Question: I am having some trouble using an ArrayList to draw multiple images within a JPanel/Jframe. My project is to create a Yar's Revenge type game. So far, no where near that but here is what I have:
'''
import java.awt.Color;
import java.awt.Component;
import java.awt.Graphics;
import java.awt.Image;
import java.awt.Toolkit;
import java.awt.event.ActionEvent;
import java.awt.event.ActionListener;
import java.awt.event.KeyEvent;
import java.awt.event.KeyListener;
import java.awt.image.ImageObserver;
import java.util.ArrayList;
import javax.swing.JPanel;
public class GamePanel extends JPanel implements ActionListener, KeyListener, ImageObserver {
public Image ship;
public Image enemy;
public Image shot;
private int xLoc;
private int yLoc = 180;
private int xLoc2 = 700;
private int yLoc2 = 180;
private int xVel;
private int yVel;
private int xVel_en;
private int xVel_sh;
private ImageObserver observer;
private ArrayList<Base> shield = new ArrayList<Base>();
private Image shieldPiece;
public GamePanel() {
ship = Toolkit.getDefaultToolkit().createImage("ship3.png");
enemy = Toolkit.getDefaultToolkit().createImage("alien-ship-1.png");
shot = Toolkit.getDefaultToolkit().createImage("shot4.png");
shieldPiece = Toolkit.getDefaultToolkit().createImage("block1.png");
for(int x = 300; x < 420; x = x + 30)
for(int y = 100; y < 220; y = y + 30) {
Base temp = new Base(x,y);
shield.add(temp);
}
}
public void paint(Graphics g){
super.paint(g);
g.drawImage(ship, xLoc, yLoc, null);
//g.drawImage(enemy, xLoc2, yLoc2, null);
for(Base b: shield)
g.drawImage(shieldPiece, b.getShieldX(), b.getShieldY(), null);
}
@Override
public void actionPerformed(ActionEvent arg0) {
// TODO Auto-generated method stub
move();
setBackground(Color.BLACK);
repaint();
}
private void move() {
int endOfWindow = getWidth();
int endOfWindow1 = getHeight();
if(xLoc>=(endOfWindow - ship.getWidth(null))|| xLoc<0)
xVel = -xVel;
xLoc +=xVel;
if(xLoc>=(endOfWindow - ship.getWidth(null)))
xVel = -xVel;
xLoc +=xVel;
if(yLoc>=(endOfWindow1 - ship.getHeight(null)) || yLoc<0)
yVel = -yVel;
yLoc +=yVel;
if(yLoc>=(endOfWindow1 - ship.getHeight(null)))
yVel = -yVel;
yLoc +=yVel;
}
@Override
public void keyPressed(KeyEvent arg0) {
// TODO Auto-generated method stub
if(arg0.getKeyCode() == KeyEvent.VK_D)
xVel = 3;
if(arg0.getKeyCode() == KeyEvent.VK_A)
xVel = -3;
if(arg0.getKeyCode() == KeyEvent.VK_W)
yVel = -3;
if(arg0.getKeyCode() == KeyEvent.VK_S)
yVel = 3;
if(arg0.getKeyCode() == KeyEvent.VK_RIGHT)
xVel = 3;
if(arg0.getKeyCode() == KeyEvent.VK_LEFT)
xVel = -3;
if(arg0.getKeyCode() == KeyEvent.VK_UP)
yVel = -3;
if(arg0.getKeyCode() == KeyEvent.VK_DOWN)
yVel = 3;
//if(arg0.getKeyCode() == KeyEvent.VK_SPACE)
}
@Override
public void keyReleased(KeyEvent arg0) {
// TODO Auto-generated method stub
if(arg0.getKeyCode() == KeyEvent.VK_D || arg0.getKeyCode() == KeyEvent.VK_A)
xVel = 0;
if(arg0.getKeyCode() == KeyEvent.VK_W || arg0.getKeyCode() == KeyEvent.VK_S)
yVel = 0;
if(arg0.getKeyCode() == KeyEvent.VK_RIGHT || arg0.getKeyCode() == KeyEvent.VK_LEFT)
xVel = 0;
if(arg0.getKeyCode() == KeyEvent.VK_UP || arg0.getKeyCode() == KeyEvent.VK_DOWN)
yVel = 0;
}
@Override
public void keyTyped(KeyEvent arg0) {
// TODO Auto-generated method stub
}
}
'''
and here is my Base class:
'''
import java.awt.Image;
import java.awt.Toolkit;
public class Base {
private Image shieldPiece;
private int x;
private int y;
public Base(int xCoord, int yCoord) {
xCoord = x;
yCoord = y;
}
public int getShieldX() {
return x;
}
public int getShieldY() {
return y;
}
}
'''
GameWindow class for reference:
'''
import java.awt.Color;
import java.awt.event.KeyListener;
import javax.swing.JFrame;
import javax.swing.Timer;
public class GameWindow extends JFrame {
public GameWindow() {
setSize(800, 500);
GamePanel pan = new GamePanel();
Timer t = new Timer(40, pan);
add(pan);
this.addKeyListener(pan);
setDefaultCloseOperation(JFrame.EXIT_ON_CLOSE);
t.start();
}
/**
* @param args
*/
public static void main(String[] args) {
// TODO Auto-generated method stub
}
}
'''
annnnd this is what pops up:
<URL>

It should draw multiple shield pieces (the red rectangle) to the right of the ship somewhere (starting at x=300, y=100). The window is 800x500. I'm not sure why it's not looping through the arraylist to draw each piece. Could anyone help me?
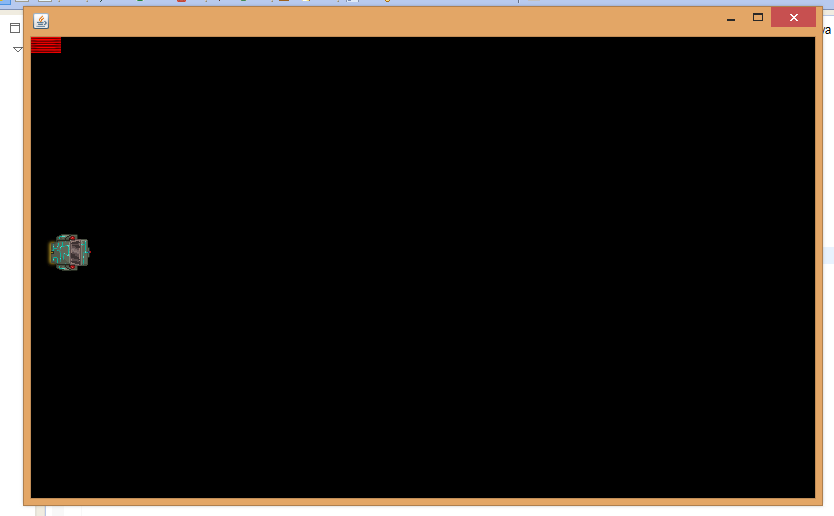
Answer: The reason that I have found till now is this:
'''
public Base(int xCoord, int yCoord) {
xCoord = x;
yCoord = y;
}
'''
You are assigning 'xCoord' the value of 'x' and 'yCoord' the value of 'y' which is '0' by default.It should be changed to:
'''
public Base(int xCoord, int yCoord) {
x = xCoord ;
y = yCoord ;
}
'''